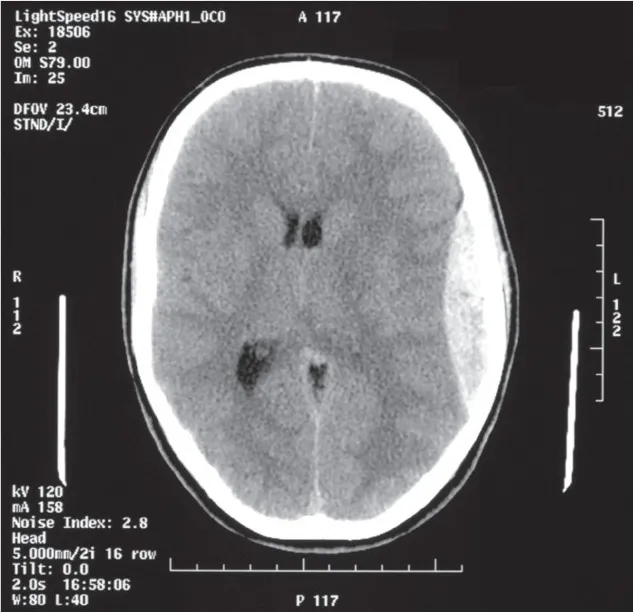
CT scan demonstrating left extradural haematoma.
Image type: radiology (ct)